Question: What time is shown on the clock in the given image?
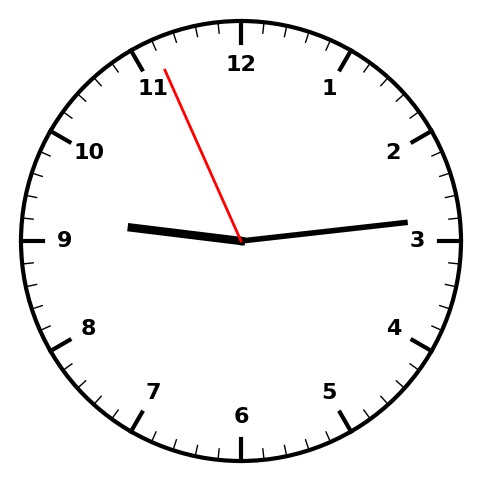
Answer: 09:13:56